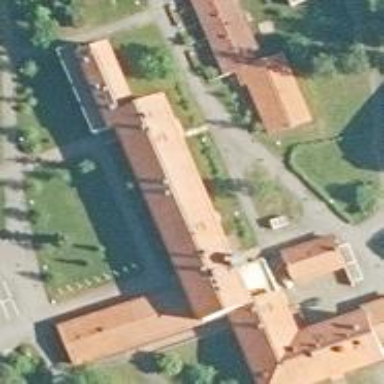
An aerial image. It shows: Public building.